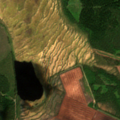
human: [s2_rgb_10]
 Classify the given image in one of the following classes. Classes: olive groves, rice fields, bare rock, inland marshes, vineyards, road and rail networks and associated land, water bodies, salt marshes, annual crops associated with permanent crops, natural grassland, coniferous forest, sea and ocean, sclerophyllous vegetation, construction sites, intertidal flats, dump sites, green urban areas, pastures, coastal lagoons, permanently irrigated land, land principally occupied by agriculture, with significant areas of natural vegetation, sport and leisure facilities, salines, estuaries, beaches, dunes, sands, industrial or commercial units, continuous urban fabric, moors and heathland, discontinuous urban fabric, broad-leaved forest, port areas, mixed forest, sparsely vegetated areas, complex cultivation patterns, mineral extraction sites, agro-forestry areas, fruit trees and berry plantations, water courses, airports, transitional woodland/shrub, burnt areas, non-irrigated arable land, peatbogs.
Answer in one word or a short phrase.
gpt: coniferous forest, transitional woodland/shrub, peatbogs